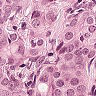
Metastatic tissue present: yes